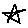
Label: star